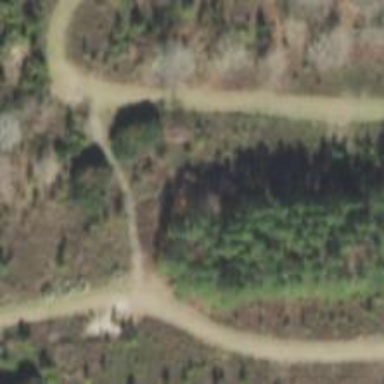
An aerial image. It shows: Path designated for golf carts.